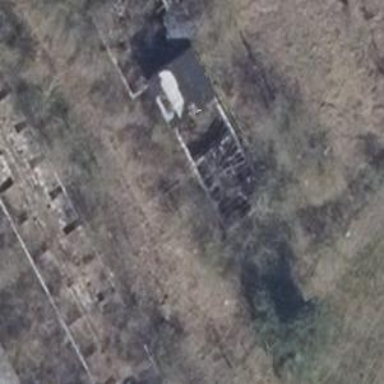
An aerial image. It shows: Ruins of building.